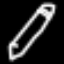
Label: pencil